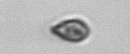
Label: Cryptophyta